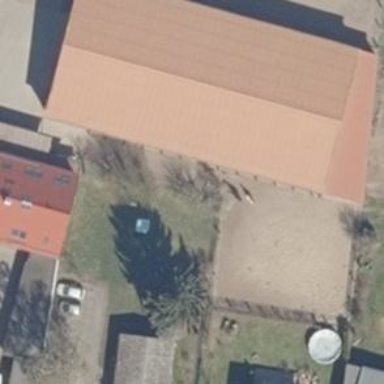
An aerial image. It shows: Public sports centre with equestrian facilities on leisure land.